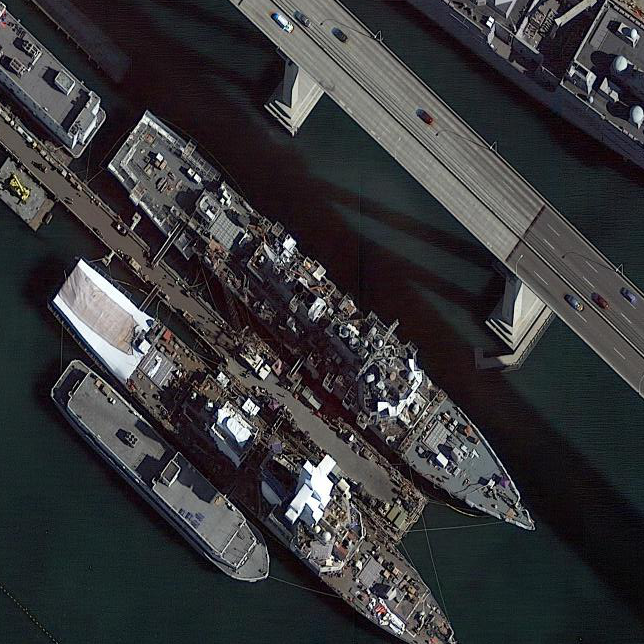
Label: destroyer